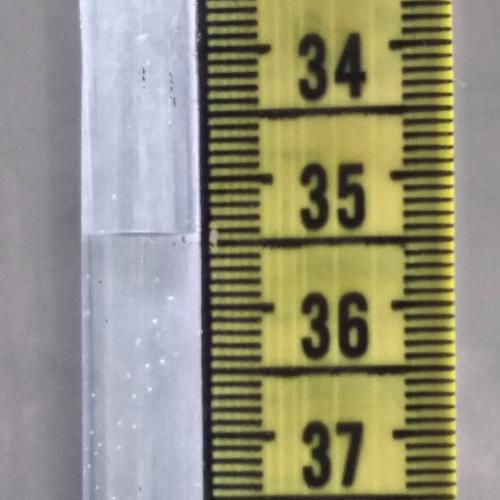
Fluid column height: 35.4 cm